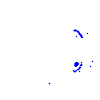
Particle: electron